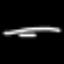
Label: line